Question: One debugging issue came up to me and i cannot understand the situation. the pic attached is the snapshot. 'pos' is a vector of integers. i dont understand why i cannot have
'pos[k]-pos[j]'
presenting correctly in the debugging window. the application is running fine and outputs are correct, though. i wonder if it is due to some IDE configuration. any comments are welcome.

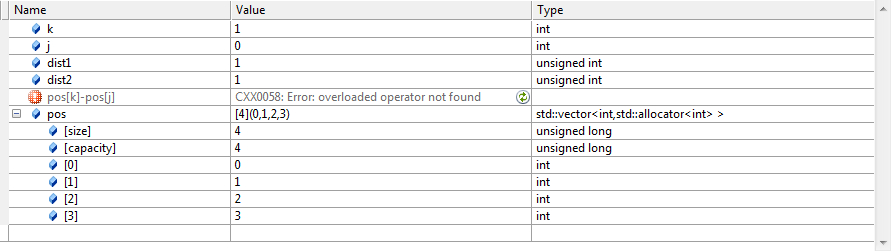
Answer: Depending on which version of the standard library you're using, look in the watch window for vector's members and use them instead of operator []. For example with VS2013 this works in the watch window:
'''
pos._Myfirst[ j ] - pos._Myfirst[ k ]
'''
as _Myfirst is a pointer to the vector's storage